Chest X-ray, PA view. Patient: 65 years old, sex F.
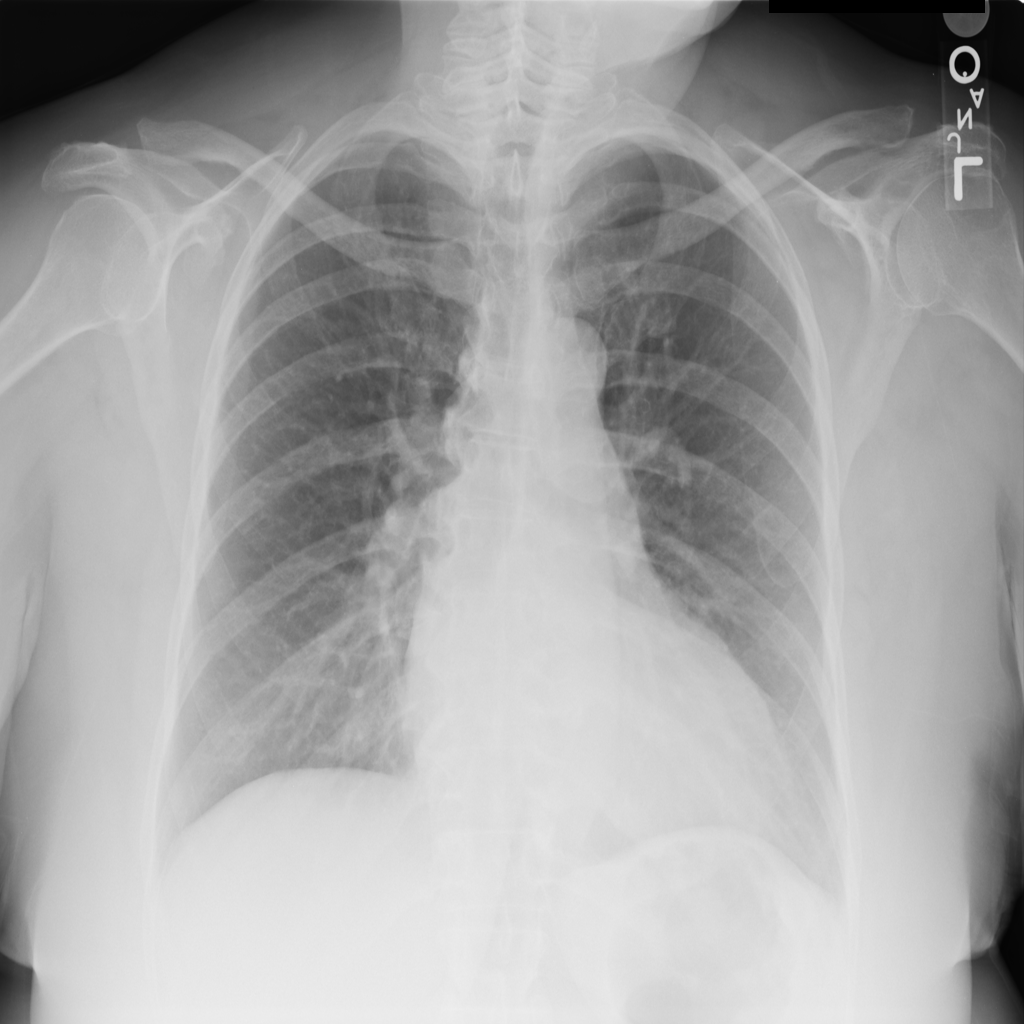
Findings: No Finding